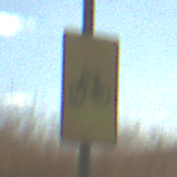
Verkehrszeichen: RadverkehrOhnePfeilsymbol
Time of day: MorningAfternoon
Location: Outdoor (Nature)
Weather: PartlyCloudy
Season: NotSpecified
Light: Natural